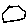
Label: hexagon